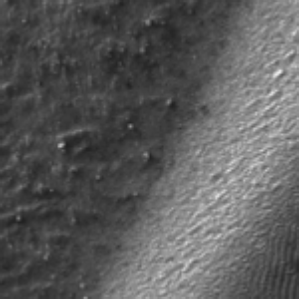
Label: frost